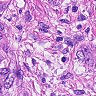
Metastatic tissue present: yes